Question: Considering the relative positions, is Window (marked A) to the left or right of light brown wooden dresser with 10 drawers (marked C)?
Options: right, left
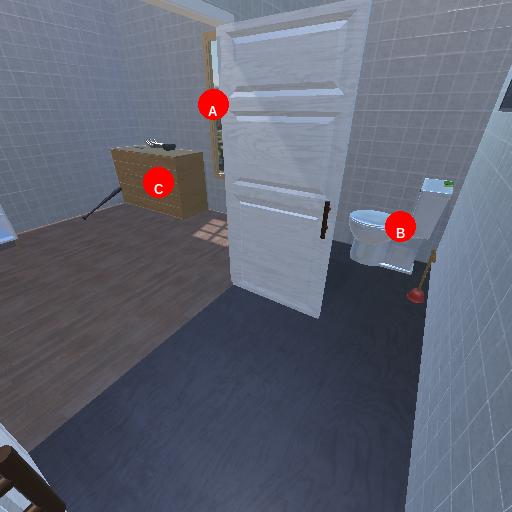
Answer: right